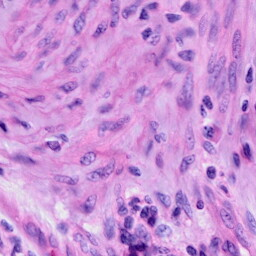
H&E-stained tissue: Cervix